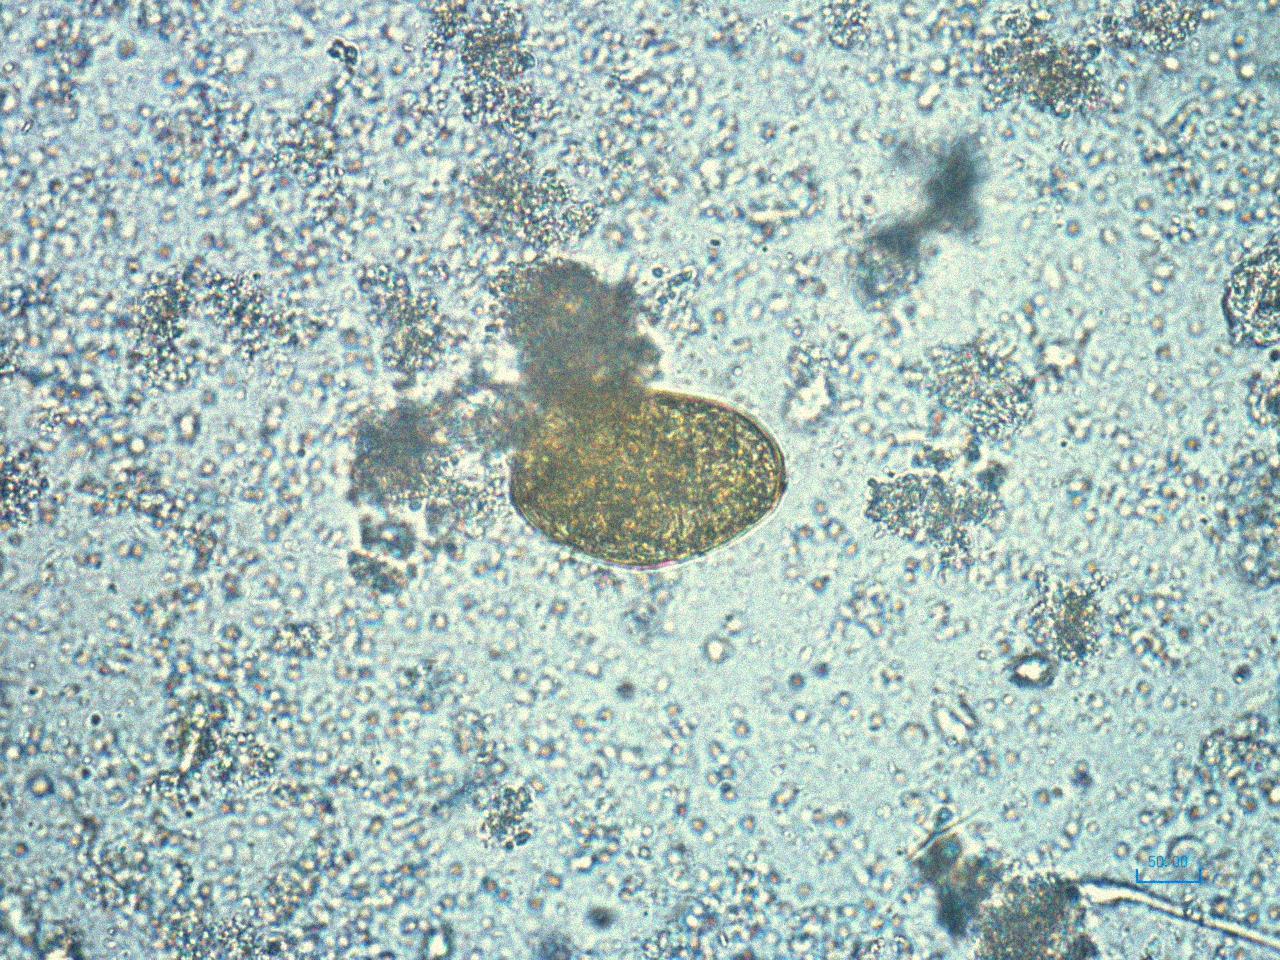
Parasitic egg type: Paragonimus spp